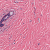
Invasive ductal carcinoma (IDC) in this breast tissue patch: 0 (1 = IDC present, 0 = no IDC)